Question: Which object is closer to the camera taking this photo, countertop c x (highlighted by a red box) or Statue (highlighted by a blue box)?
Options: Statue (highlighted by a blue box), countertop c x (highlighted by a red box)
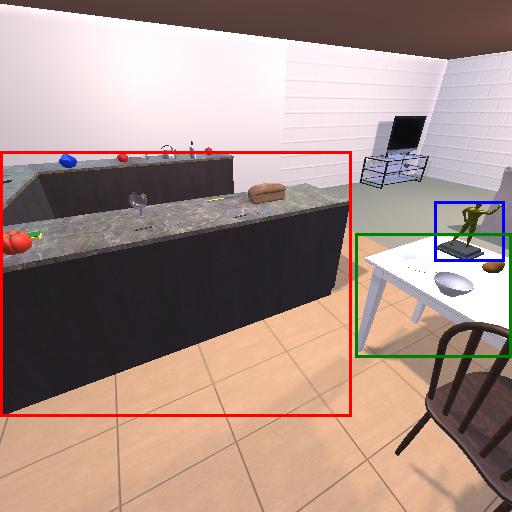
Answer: Statue (highlighted by a blue box)